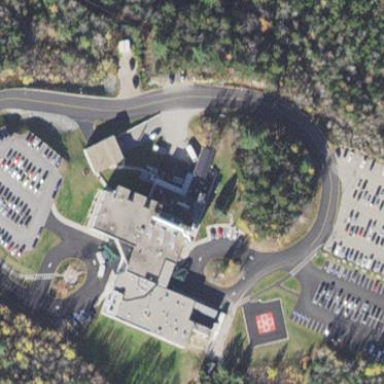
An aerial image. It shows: Hospital providing healthcare services.